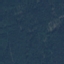
Label: Forest